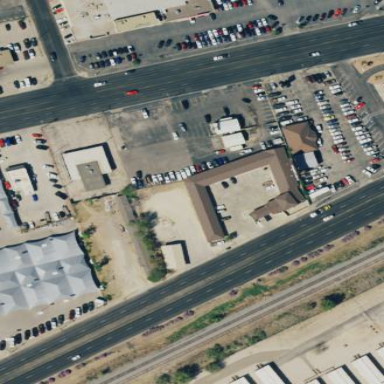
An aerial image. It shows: Building that is motel.